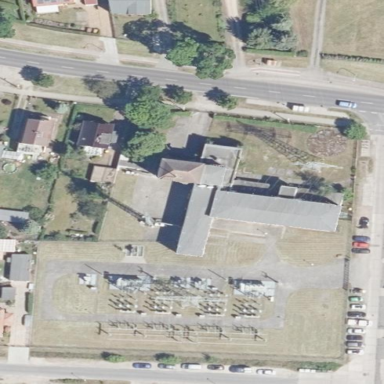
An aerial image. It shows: Outdoor power substation surrounded by fence. The substation is specifically for distribution purposes.